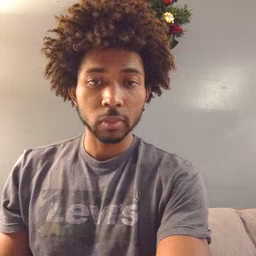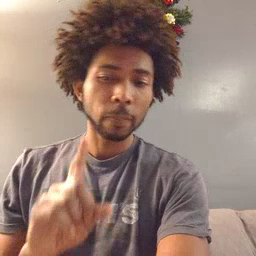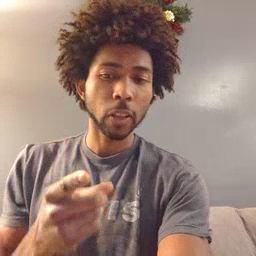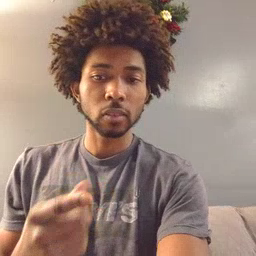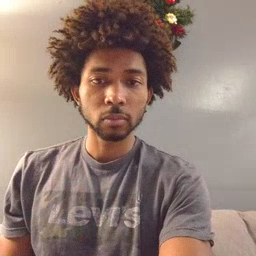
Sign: first